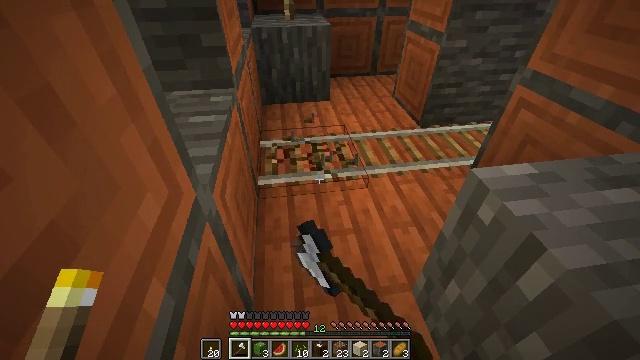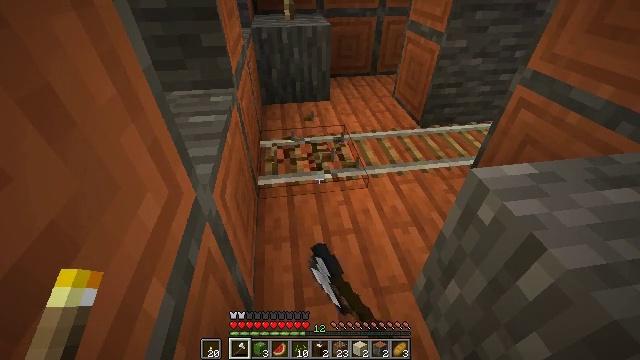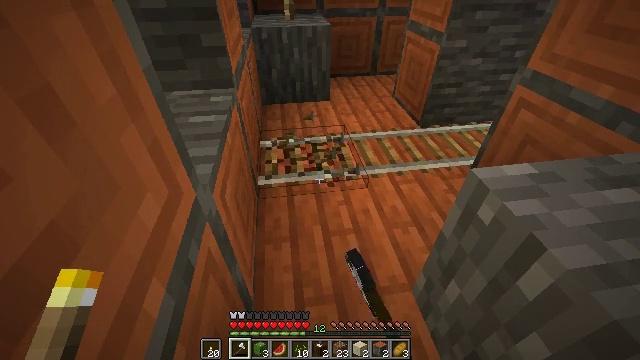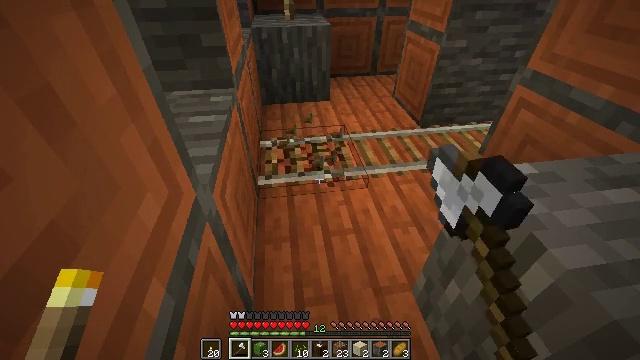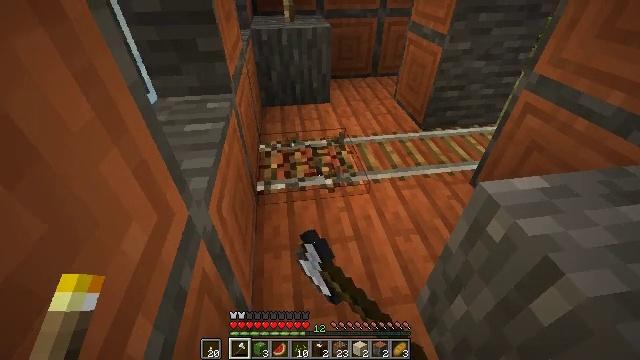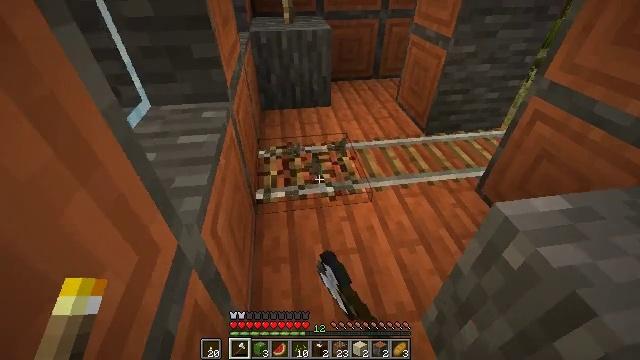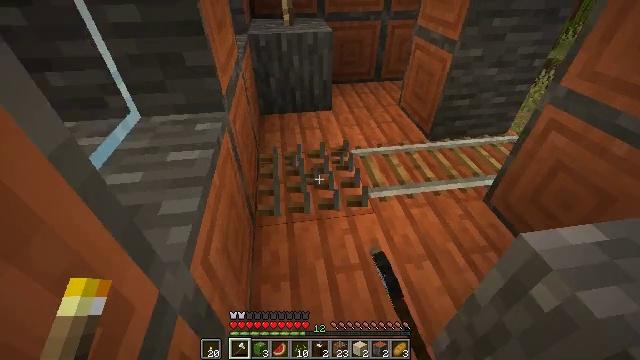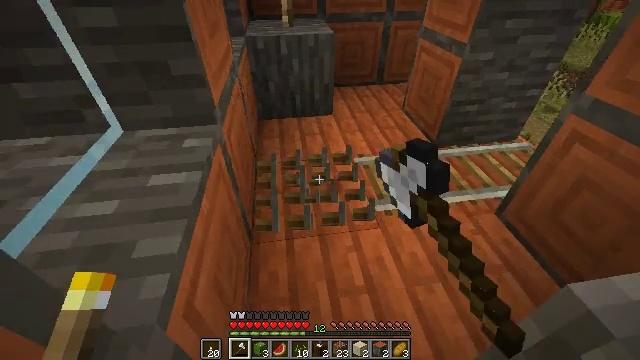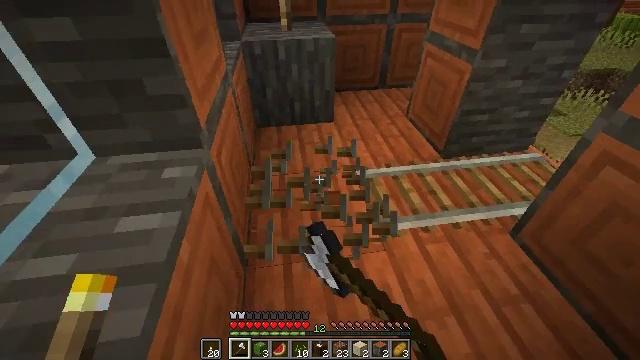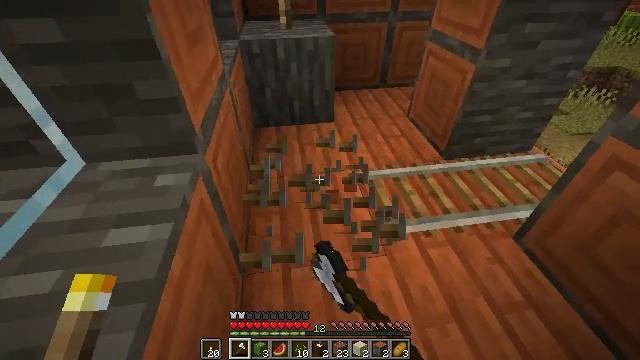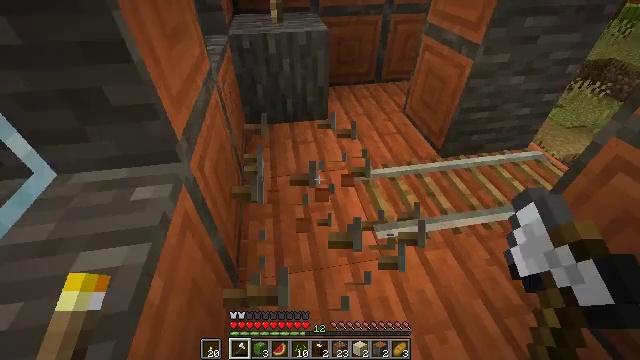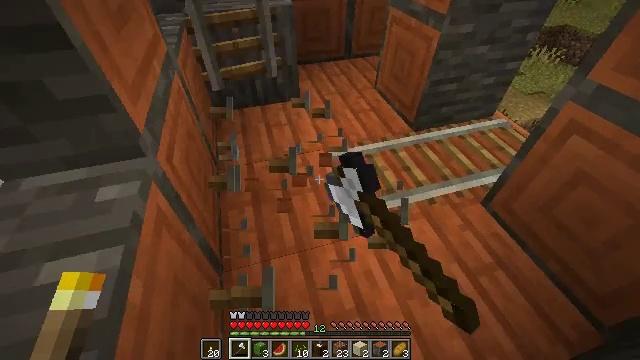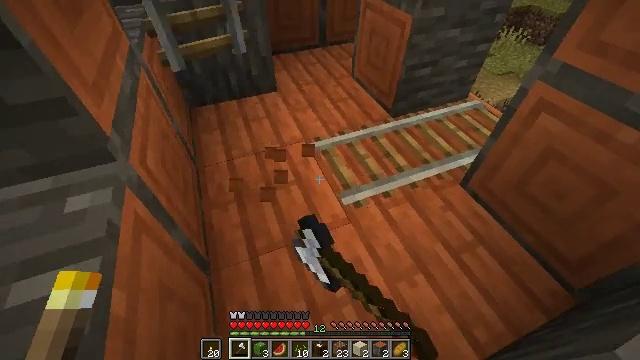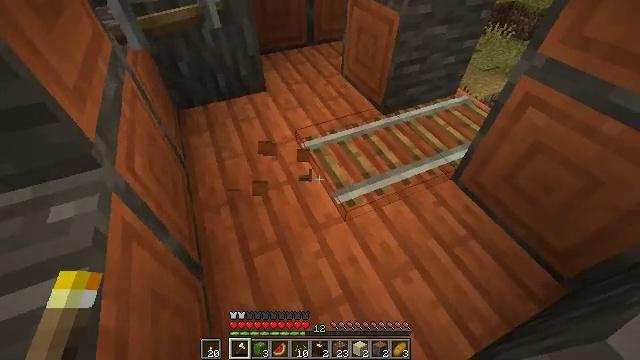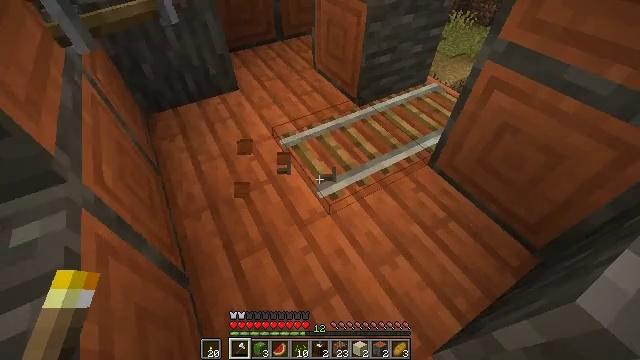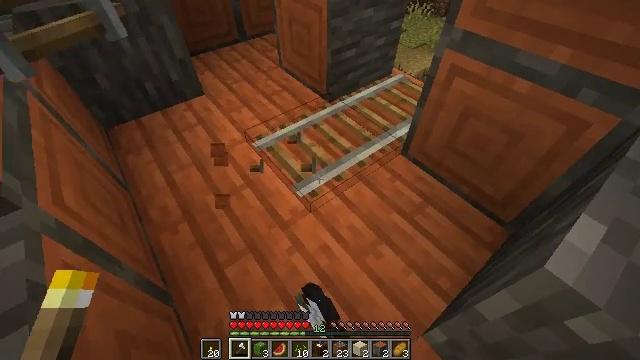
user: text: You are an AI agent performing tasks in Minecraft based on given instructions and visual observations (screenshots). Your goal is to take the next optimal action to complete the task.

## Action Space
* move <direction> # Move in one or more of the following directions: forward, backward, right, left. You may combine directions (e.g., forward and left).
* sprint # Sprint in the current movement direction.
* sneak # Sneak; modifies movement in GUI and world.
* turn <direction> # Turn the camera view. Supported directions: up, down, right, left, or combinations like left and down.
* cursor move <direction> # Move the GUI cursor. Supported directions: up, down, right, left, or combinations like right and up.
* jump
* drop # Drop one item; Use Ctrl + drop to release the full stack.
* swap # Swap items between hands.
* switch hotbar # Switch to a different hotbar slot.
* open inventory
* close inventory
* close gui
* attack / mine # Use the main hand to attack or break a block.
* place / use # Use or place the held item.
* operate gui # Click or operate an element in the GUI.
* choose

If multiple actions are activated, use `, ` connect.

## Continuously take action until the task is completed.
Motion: motion action
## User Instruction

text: Mine the rail.
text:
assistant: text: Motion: attack / mine
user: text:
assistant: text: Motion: attack / mine
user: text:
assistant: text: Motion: attack / mine
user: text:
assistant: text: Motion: move forward, attack / mine
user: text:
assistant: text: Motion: move forward, attack / mine
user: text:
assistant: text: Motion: move forward, attack / mine
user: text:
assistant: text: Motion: move forward, attack / mine
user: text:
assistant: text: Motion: attack / mine
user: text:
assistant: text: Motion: attack / mine
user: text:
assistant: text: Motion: turn right and down, attack / mine
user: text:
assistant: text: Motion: turn right and down, attack / mine
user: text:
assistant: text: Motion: turn right and down, attack / mine
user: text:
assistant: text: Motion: turn right, attack / mine
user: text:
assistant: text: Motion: turn right and down, attack / mine
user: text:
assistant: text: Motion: turn right, attack / mine
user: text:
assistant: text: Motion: turn right, attack / mine
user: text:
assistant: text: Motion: attack / mine
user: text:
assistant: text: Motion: attack / mine
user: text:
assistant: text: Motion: attack / mine
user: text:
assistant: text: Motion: attack / mine
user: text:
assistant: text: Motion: attack / mine
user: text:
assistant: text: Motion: attack / mine
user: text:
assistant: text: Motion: attack / mine
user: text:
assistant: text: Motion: attack / mine
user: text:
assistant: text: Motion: attack / mine
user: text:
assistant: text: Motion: attack / mine
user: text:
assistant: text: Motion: attack / mine
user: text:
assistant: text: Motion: attack / mine
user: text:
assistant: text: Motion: attack / mine
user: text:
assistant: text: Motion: attack / mine